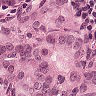
Metastatic tissue present: yes